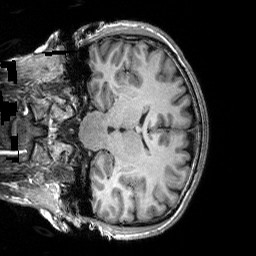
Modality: T1w
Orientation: coronal
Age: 52
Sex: male
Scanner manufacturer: siemens
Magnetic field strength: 3 T
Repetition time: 2.5 s
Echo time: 0.00248 s